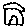
Label: house